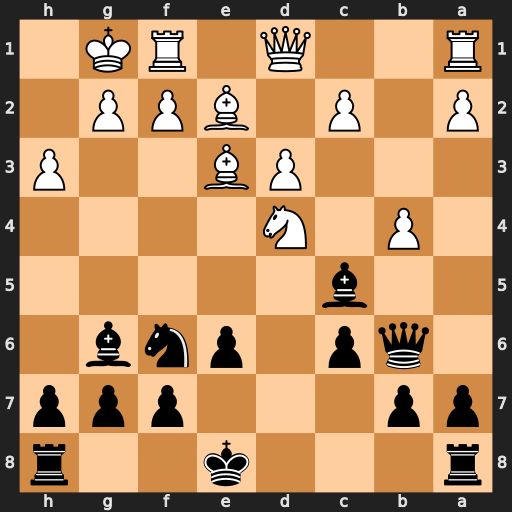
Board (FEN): r3k2r/pp3ppp/1qp1pnb1/2b5/1P1N4/3PB2P/P1P1BPP1/R2Q1RK1
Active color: b
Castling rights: kq
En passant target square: -
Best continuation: Bxd4 Bxd4 Qxd4